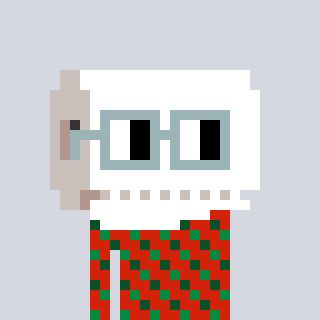
a pixel art character with square dark gray glasses, a toiletpaper-full-shaped head and a red-colored body on a cool background